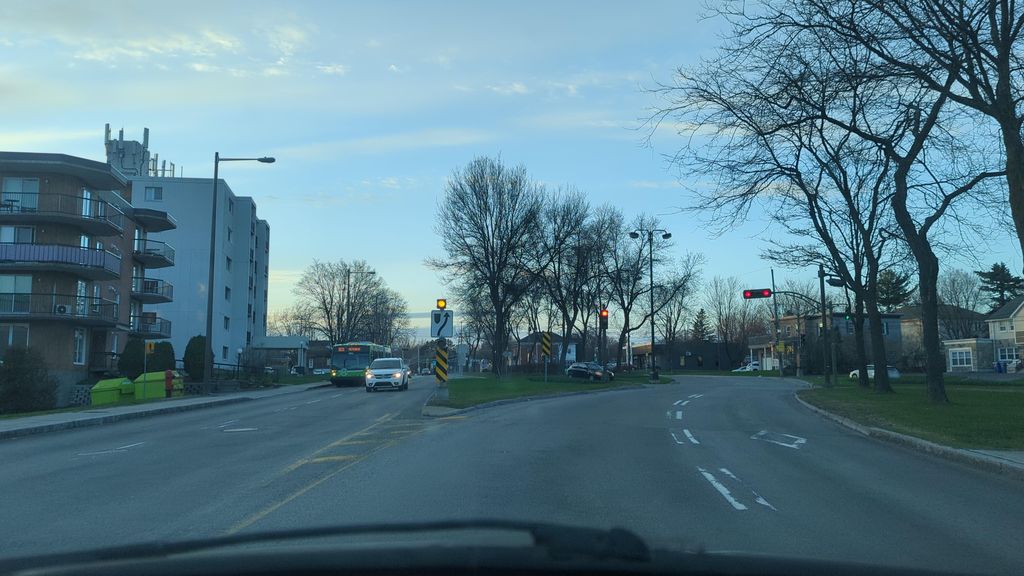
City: quebec_city